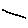
Label: line